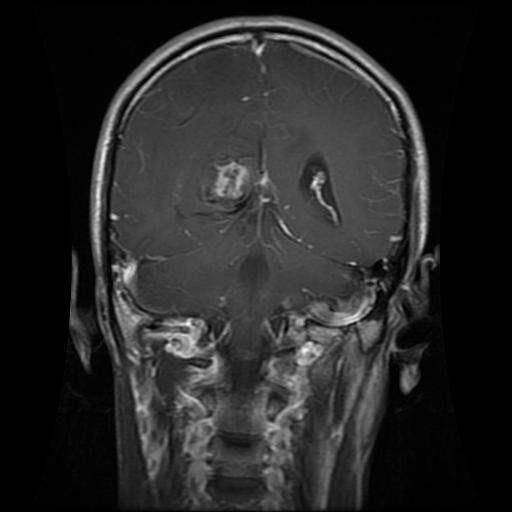
Label: glioma